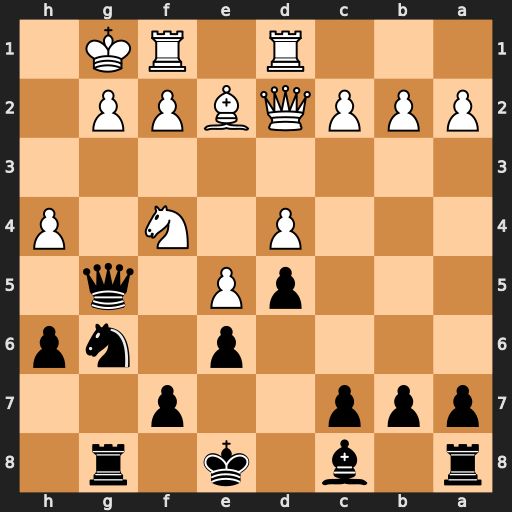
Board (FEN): r1b1k1r1/ppp2p2/4p1np/3pP1q1/3P1N1P/8/PPPQBPP1/3R1RK1
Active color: b
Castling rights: q
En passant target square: -
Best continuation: Qxf4 h5 Qxd2